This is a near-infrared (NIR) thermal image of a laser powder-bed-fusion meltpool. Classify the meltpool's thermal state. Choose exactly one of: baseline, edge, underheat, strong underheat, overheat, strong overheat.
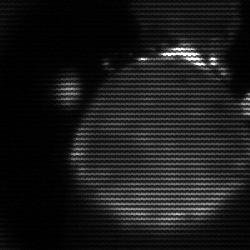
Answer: edge